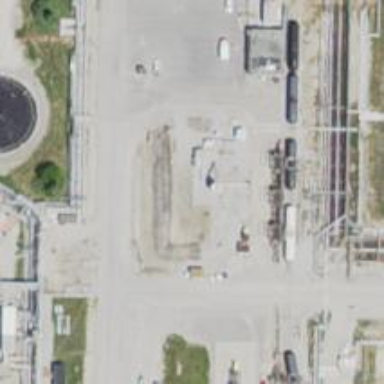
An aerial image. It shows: Storage tank that is man-made.